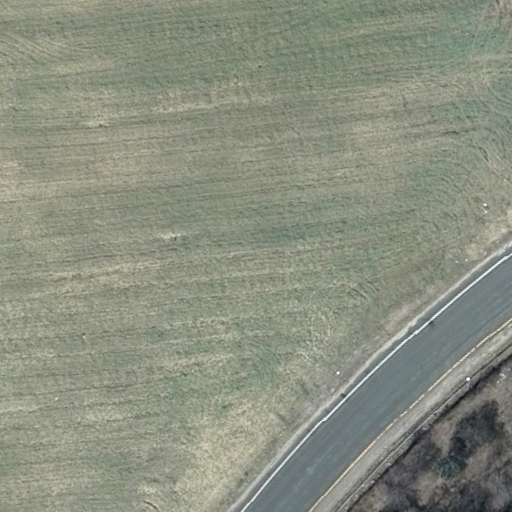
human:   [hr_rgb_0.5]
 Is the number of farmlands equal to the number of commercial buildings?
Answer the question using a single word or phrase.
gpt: no

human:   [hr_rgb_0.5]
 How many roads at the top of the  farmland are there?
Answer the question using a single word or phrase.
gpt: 0

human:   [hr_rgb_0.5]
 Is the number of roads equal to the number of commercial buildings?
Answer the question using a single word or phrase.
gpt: no

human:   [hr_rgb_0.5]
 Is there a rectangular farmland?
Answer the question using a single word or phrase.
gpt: no

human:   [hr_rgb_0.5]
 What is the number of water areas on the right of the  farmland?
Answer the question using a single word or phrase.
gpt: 0

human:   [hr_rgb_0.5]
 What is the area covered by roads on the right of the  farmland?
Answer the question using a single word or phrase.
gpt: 0m2

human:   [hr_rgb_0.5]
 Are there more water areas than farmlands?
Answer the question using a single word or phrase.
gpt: no

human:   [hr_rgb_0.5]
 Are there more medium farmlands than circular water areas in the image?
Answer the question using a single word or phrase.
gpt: no

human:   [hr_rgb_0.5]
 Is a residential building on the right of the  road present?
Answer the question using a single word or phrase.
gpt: no

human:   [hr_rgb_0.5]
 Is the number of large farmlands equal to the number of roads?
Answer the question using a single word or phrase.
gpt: yes

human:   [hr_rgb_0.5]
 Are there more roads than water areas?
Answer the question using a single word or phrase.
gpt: yes

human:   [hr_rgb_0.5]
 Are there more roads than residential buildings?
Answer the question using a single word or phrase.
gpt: yes

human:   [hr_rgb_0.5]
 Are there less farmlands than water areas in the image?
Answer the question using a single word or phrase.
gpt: no

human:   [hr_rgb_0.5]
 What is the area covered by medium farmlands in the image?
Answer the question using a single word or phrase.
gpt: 0m2

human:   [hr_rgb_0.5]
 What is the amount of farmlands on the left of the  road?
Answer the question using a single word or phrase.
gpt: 0

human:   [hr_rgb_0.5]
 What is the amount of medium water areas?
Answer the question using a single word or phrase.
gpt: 0

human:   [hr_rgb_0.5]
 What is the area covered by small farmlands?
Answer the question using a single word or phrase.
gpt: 0m2

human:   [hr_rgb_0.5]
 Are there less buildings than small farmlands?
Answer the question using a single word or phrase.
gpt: no

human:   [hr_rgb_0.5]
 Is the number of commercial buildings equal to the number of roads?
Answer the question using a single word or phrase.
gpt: no

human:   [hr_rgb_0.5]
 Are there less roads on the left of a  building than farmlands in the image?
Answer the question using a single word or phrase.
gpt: yes

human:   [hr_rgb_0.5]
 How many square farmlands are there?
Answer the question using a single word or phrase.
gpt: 0

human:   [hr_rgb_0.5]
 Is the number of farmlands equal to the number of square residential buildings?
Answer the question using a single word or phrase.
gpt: no

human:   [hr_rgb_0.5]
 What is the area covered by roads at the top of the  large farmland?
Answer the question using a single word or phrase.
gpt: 0m2

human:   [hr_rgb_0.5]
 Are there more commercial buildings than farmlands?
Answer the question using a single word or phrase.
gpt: no

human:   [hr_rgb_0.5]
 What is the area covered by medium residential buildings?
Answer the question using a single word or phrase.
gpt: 0m2

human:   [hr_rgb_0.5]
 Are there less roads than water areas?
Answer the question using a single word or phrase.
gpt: no

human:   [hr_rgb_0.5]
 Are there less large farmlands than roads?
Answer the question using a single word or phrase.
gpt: no

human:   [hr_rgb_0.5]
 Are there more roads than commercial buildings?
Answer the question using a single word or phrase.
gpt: yes

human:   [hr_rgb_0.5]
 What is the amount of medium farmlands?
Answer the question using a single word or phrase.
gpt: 0

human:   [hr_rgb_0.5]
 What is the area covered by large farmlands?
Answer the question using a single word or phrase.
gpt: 10299m2

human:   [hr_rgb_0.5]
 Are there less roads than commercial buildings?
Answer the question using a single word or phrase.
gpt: no

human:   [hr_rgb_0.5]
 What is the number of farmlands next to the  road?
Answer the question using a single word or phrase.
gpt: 1

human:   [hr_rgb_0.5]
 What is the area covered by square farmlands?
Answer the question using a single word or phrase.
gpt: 0m2

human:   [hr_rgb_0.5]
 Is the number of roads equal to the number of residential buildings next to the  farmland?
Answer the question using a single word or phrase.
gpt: no

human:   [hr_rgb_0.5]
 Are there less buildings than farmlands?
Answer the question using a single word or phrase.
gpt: yes

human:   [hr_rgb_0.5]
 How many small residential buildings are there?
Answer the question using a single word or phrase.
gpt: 0